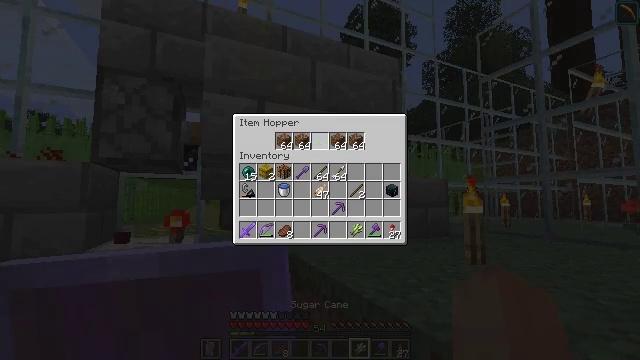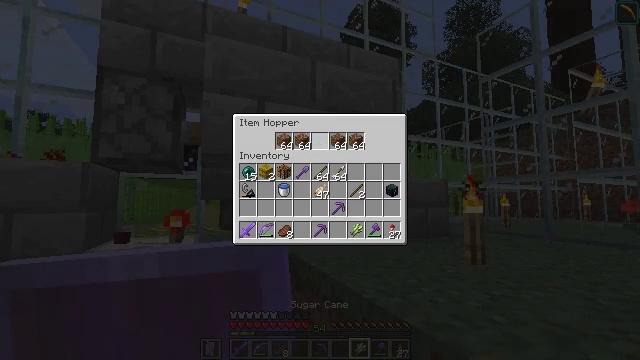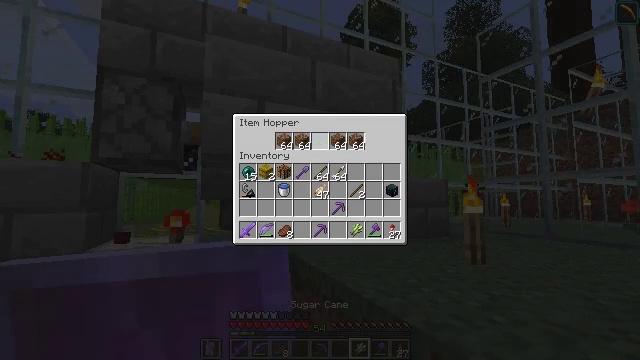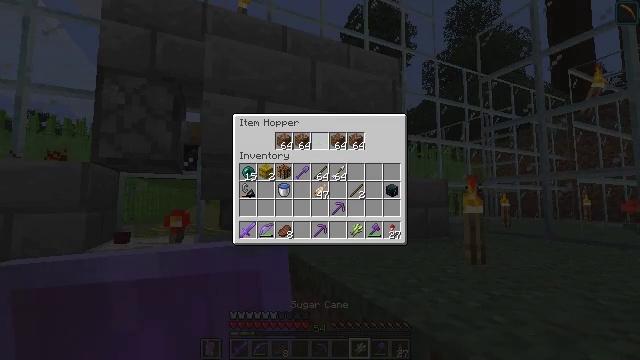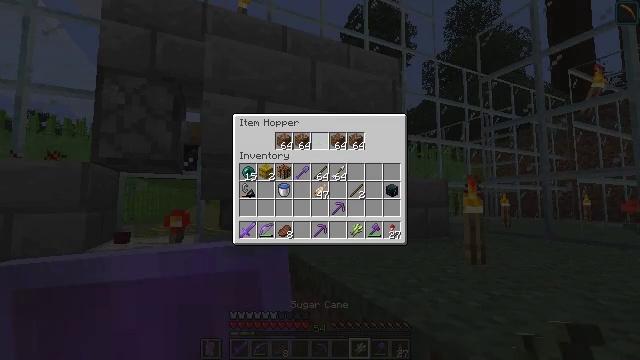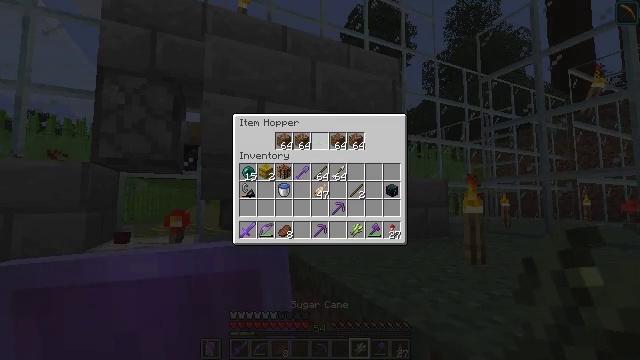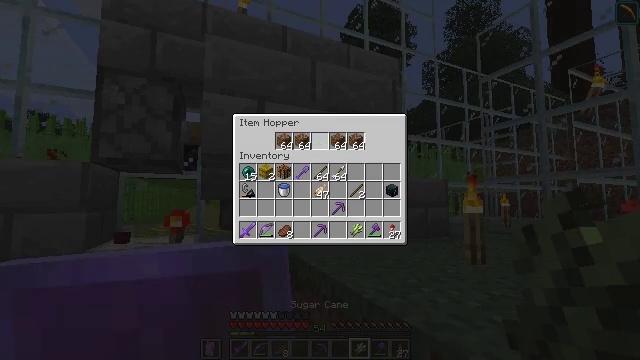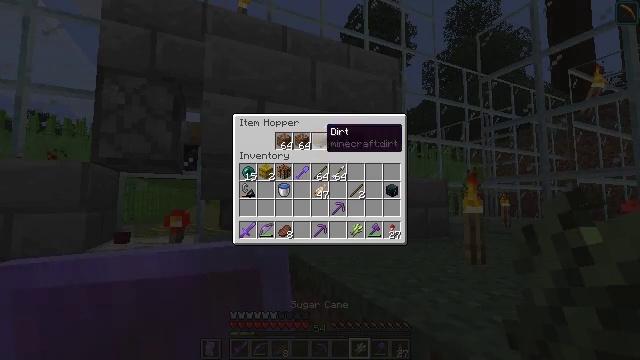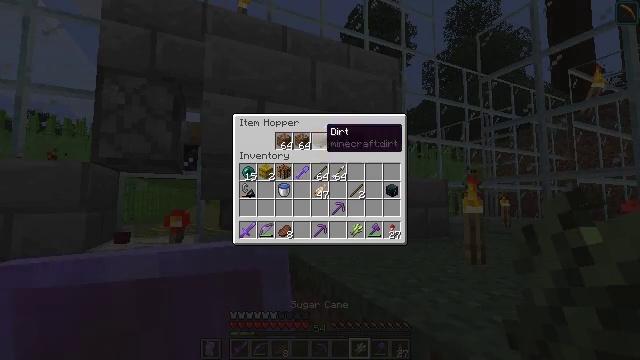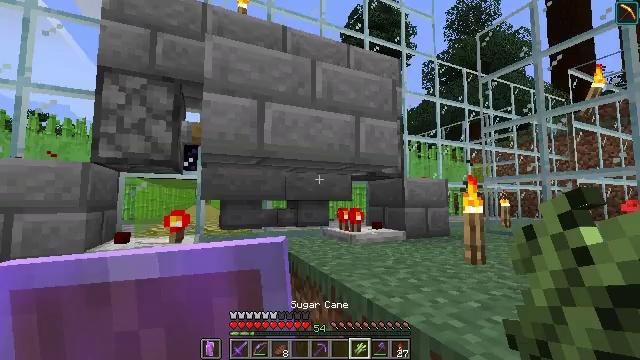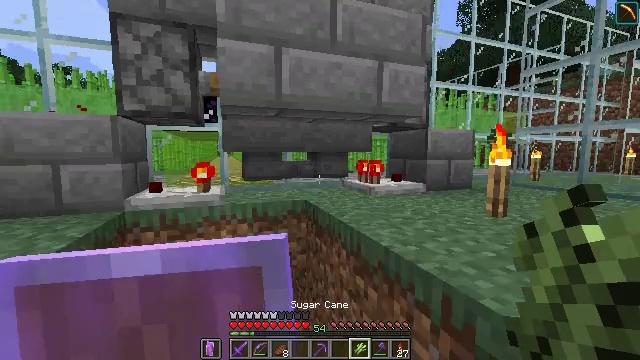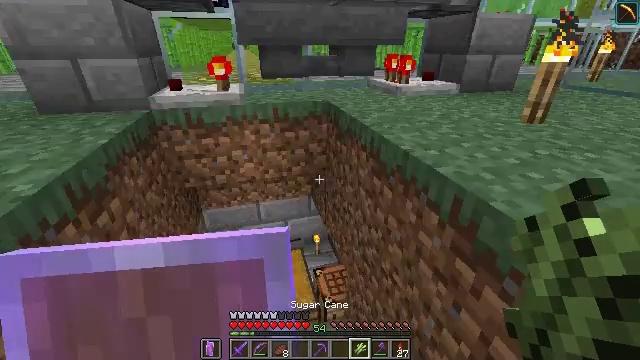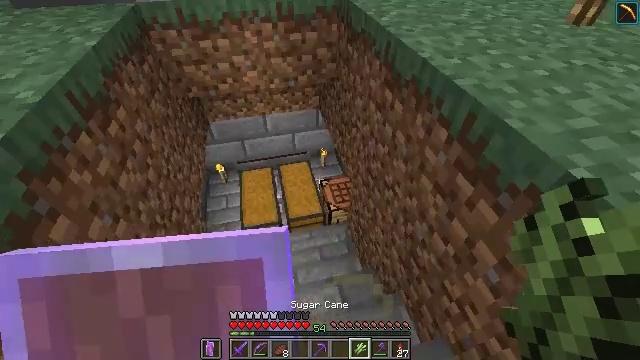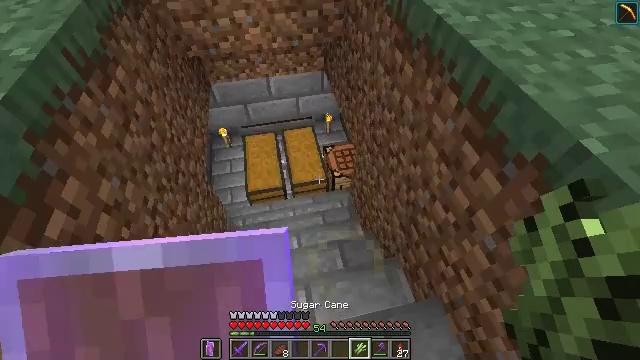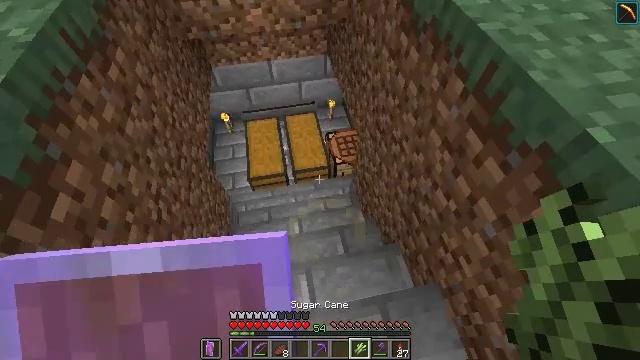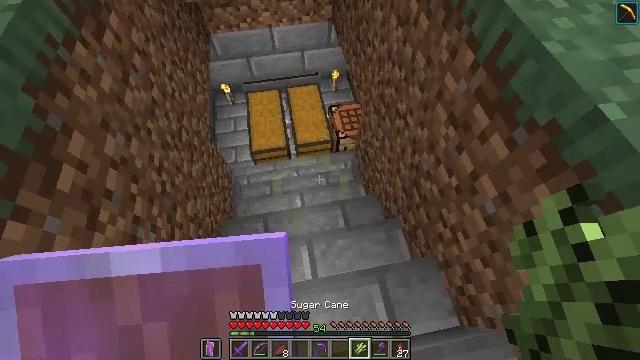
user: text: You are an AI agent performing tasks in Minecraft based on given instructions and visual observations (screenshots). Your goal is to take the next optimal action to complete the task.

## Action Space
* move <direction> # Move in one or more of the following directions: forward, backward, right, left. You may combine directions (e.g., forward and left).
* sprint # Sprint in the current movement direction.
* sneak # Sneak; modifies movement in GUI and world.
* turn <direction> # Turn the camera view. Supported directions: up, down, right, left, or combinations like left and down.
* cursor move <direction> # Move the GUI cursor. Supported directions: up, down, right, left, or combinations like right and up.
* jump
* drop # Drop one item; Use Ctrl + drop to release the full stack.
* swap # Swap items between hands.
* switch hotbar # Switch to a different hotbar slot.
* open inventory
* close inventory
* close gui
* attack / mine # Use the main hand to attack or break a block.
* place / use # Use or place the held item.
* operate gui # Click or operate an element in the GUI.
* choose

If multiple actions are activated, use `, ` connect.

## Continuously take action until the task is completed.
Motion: motion action
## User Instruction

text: Create paper in the crafting menu.
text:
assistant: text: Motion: sneak, attack / mine
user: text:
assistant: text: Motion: sneak
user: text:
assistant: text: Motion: sneak
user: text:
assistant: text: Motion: no_op
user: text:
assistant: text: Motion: no_op
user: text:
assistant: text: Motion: no_op
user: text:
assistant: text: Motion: no_op
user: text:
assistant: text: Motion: no_op
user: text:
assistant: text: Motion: no_op
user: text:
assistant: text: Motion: turn left and down
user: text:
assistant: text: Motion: turn left and down
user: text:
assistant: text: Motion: turn left and down
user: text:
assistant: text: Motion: turn left and down
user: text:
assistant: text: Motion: turn down
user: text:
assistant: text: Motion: turn down
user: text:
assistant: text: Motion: turn down
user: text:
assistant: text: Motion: no_op
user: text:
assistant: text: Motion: move forward
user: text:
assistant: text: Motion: move forward
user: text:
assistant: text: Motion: move forward
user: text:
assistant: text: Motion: move forward
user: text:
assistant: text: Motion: move forward
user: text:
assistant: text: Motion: move forward
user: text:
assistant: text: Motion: move forward
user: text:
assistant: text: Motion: move forward
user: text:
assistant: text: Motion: move forward
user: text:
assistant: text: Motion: move forward
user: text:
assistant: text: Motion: move forward
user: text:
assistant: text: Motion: move forward
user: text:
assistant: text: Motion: move forward